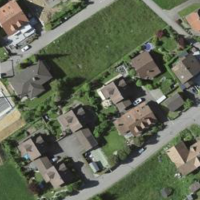
EUNIS habitat code: 54
Species observed at this site:
Lamium purpureum